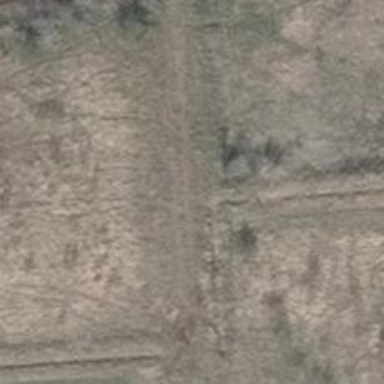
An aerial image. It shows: Path covered in grass.